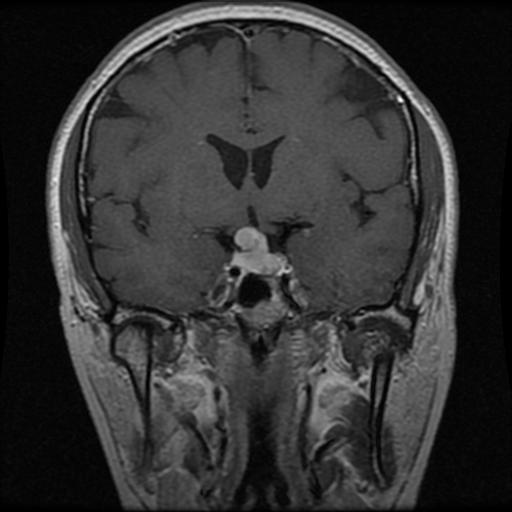
Label: pituitary